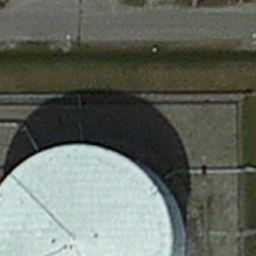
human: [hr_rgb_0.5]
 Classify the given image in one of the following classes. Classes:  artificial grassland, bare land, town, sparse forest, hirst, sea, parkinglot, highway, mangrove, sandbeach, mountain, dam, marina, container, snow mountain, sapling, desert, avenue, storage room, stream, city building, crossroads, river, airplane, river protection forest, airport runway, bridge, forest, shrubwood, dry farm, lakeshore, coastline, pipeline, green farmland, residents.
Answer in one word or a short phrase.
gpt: storage room